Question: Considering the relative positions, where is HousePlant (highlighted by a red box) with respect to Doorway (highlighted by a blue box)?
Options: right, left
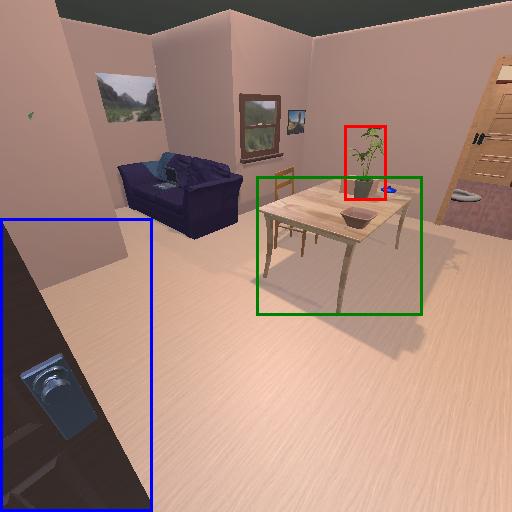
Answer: right